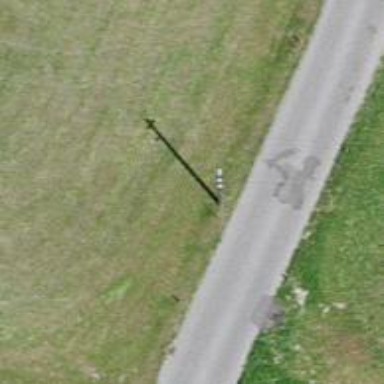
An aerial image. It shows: Power pole.